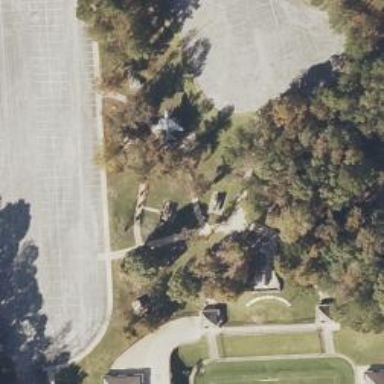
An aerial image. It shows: Memorial site with historic significance.